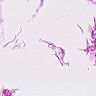
Metastatic tissue present: no